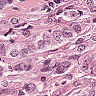
Metastatic tissue present: yes